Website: home-depot
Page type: billing-address
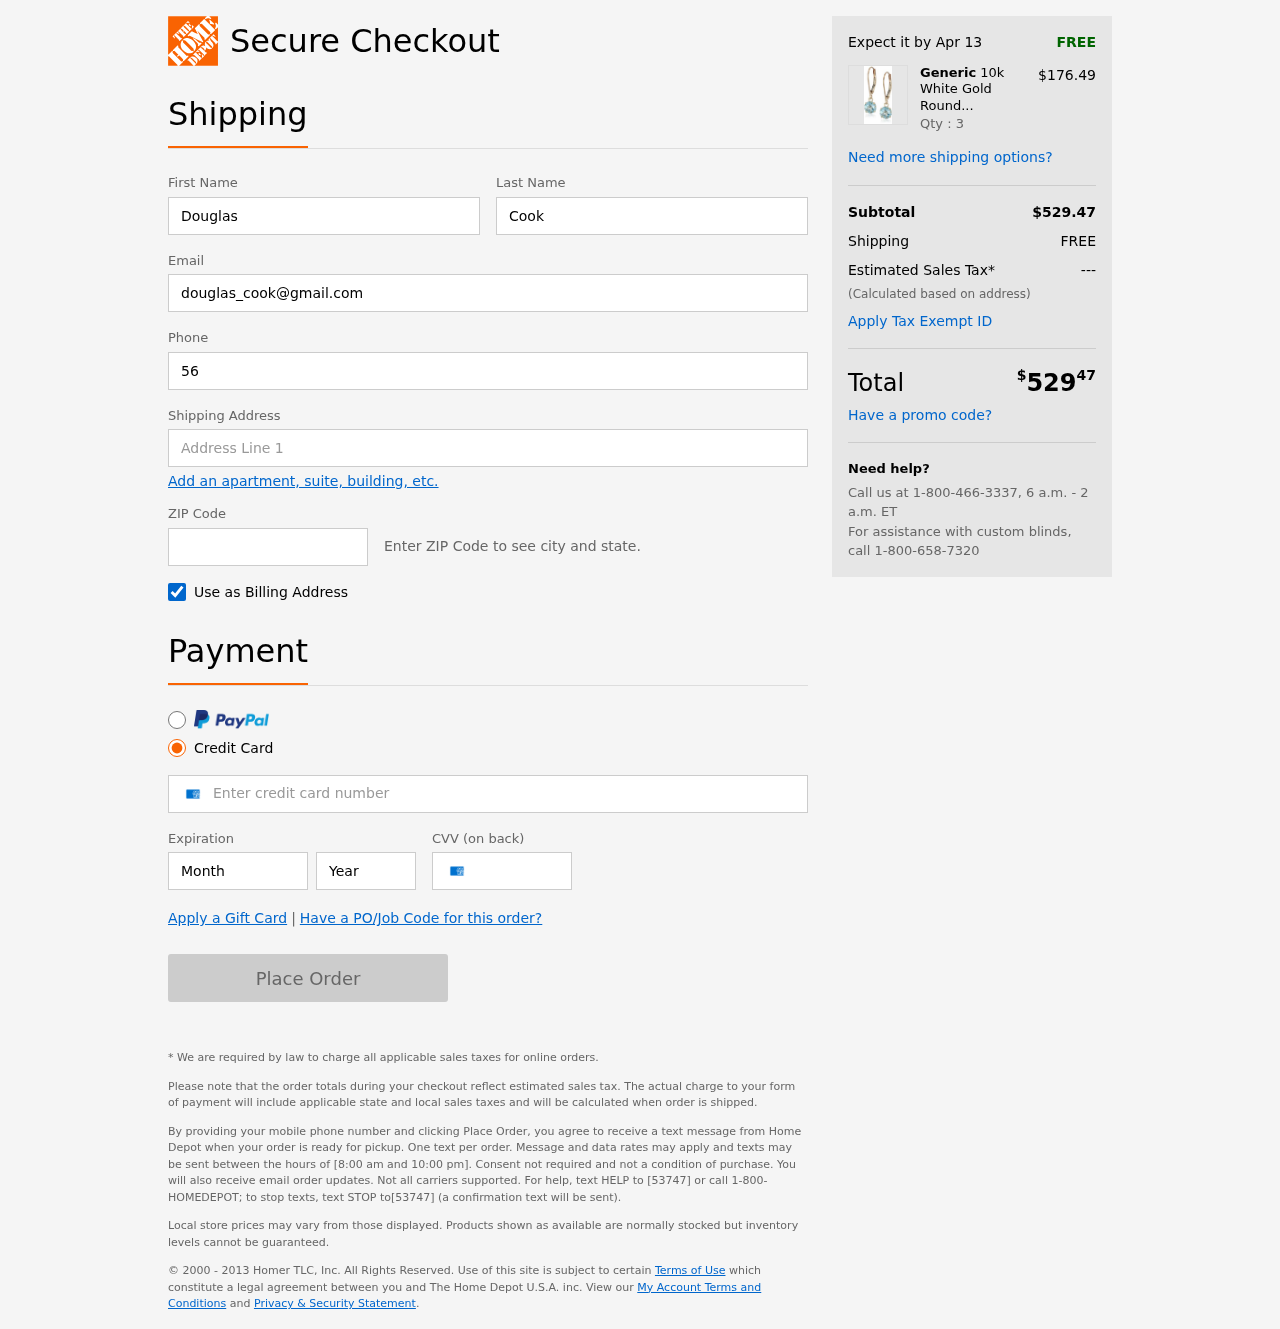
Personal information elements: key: PII_FIRSTNAME
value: Douglas
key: PII_LASTNAME
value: Cook
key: PII_EMAIL
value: douglas_cook@gmail.com
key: PII_PHONE
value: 5699091752
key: PII_STREET
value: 222 Matthew Springs
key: PII_POSTCODE
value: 02162
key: PII_CARD_NUMBER
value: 3756 0026 8831 231
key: PII_CARD_EXPIRY_MONTH
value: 04
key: PII_CARD_CVV
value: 7022
Product elements: key: PRODUCT1_BRAND
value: Generic
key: PRODUCT1_NAME
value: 10k White Gold Round Checkerboard Cut Aquamarine Leverback Earrings (6mm)
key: PRODUCT1_PRICE
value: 176.49
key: PRODUCT1_QUANTITY
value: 3
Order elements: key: ORDER_DELIVERY_DATE
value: Apr 13
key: ORDER_SUBTOTAL
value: $529.47
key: ORDER_SHIPPING_COST
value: FREE
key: ORDER_TAX
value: ---
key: ORDER_TOTAL2
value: $52947